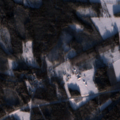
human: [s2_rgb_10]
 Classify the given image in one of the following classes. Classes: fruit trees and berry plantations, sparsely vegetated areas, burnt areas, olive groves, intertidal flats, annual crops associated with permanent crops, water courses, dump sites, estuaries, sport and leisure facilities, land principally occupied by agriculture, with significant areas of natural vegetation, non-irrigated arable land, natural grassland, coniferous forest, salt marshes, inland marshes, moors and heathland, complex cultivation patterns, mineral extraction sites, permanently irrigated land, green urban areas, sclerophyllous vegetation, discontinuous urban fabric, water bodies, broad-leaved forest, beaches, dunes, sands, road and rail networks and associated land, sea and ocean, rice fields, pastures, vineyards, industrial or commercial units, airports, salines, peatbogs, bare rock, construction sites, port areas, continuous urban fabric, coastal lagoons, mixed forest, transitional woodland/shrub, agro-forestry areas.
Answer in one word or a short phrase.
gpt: land principally occupied by agriculture, with significant areas of natural vegetation, coniferous forest, mixed forest, transitional woodland/shrub